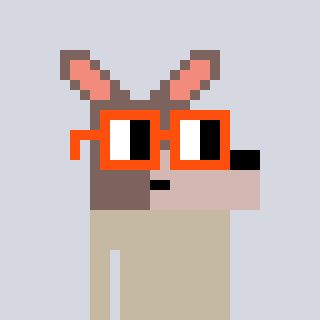
a pixel art character with square orange glasses, a kangaroo-shaped head and a computerblue-colored body on a cool background